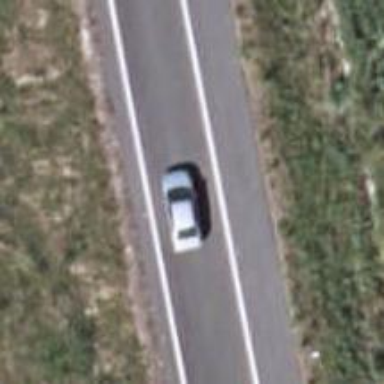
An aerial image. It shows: Motorroad with trunk link.